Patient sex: F
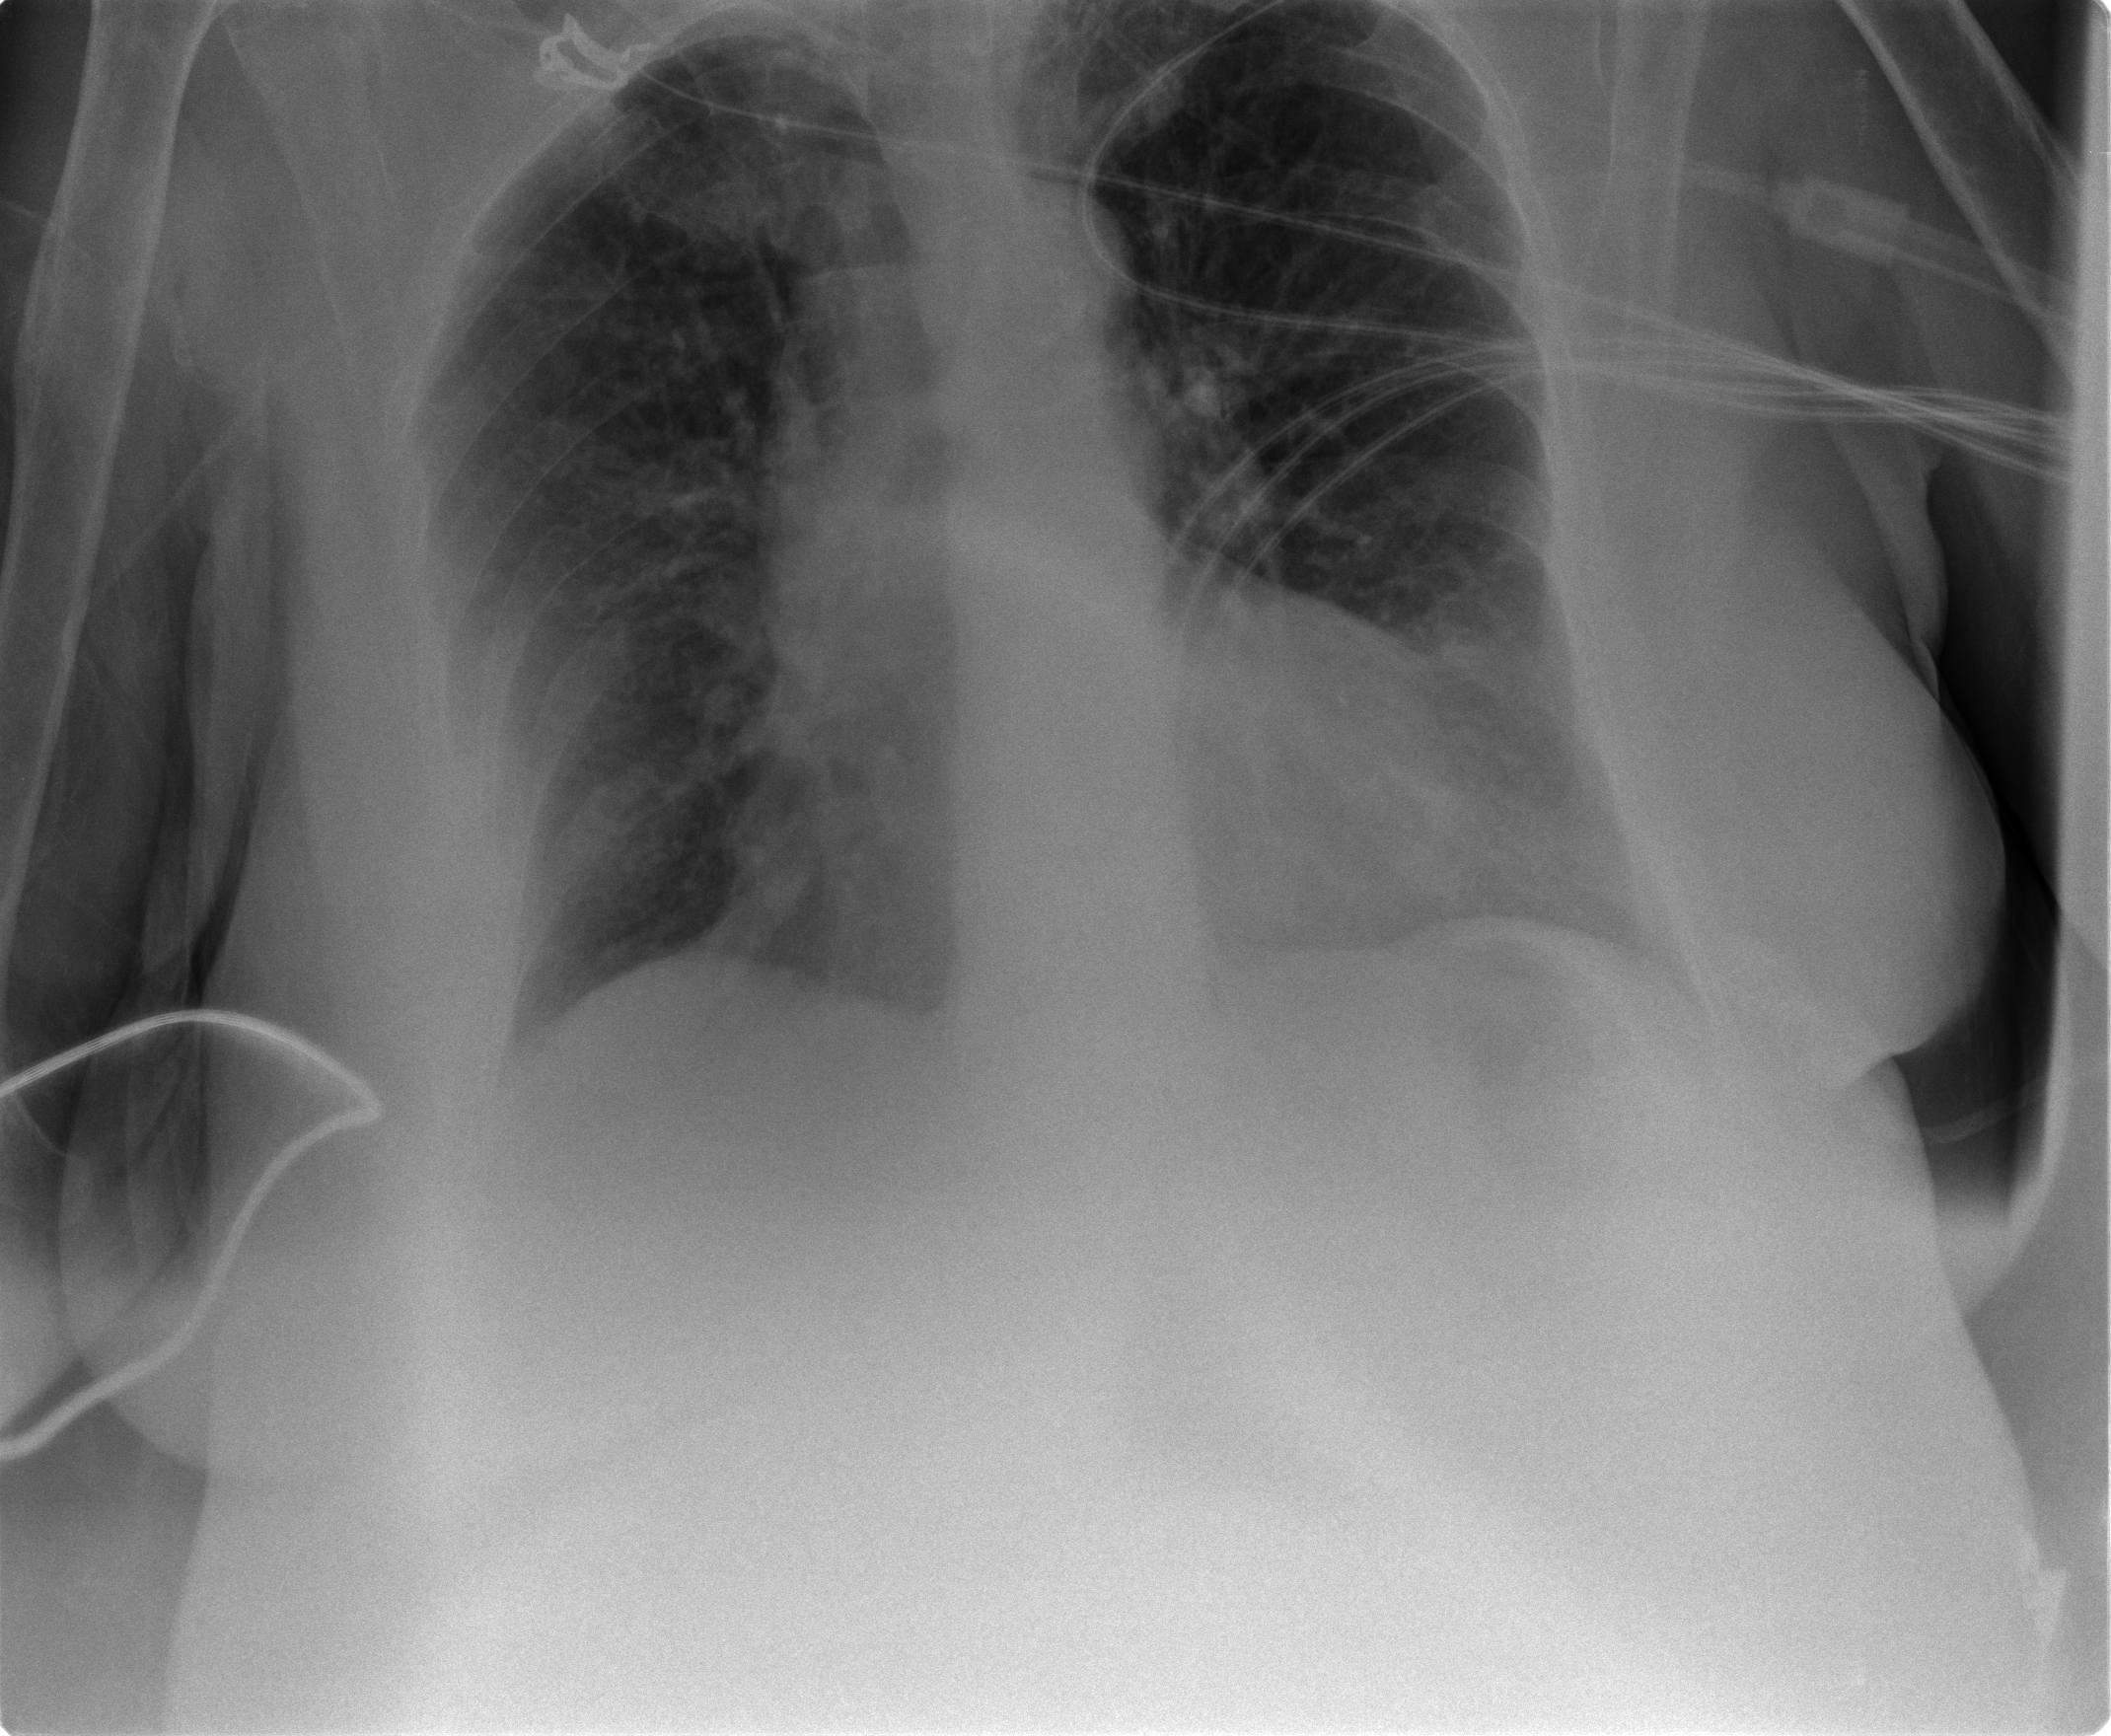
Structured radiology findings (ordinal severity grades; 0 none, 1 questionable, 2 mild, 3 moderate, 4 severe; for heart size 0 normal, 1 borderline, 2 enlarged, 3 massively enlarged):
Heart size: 2
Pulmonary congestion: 1
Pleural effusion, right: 1
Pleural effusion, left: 2
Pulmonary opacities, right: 0
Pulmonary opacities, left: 0
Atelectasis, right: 2
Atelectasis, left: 2